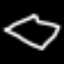
Label: diamond